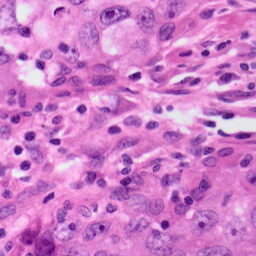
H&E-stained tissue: Lung